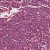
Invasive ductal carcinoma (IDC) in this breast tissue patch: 1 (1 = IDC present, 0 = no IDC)